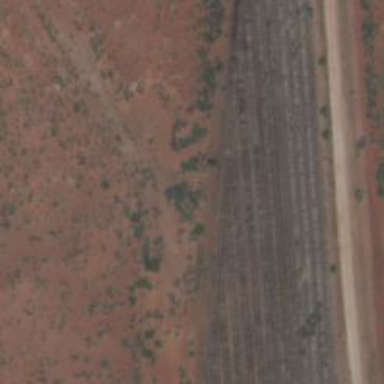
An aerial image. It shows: Abandoned railway yard.